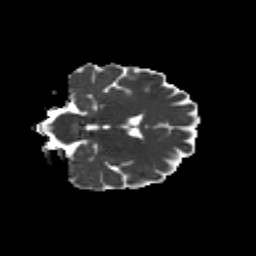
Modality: MD
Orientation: coronal
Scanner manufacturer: siemens
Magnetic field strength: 3 T
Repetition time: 9.2 s
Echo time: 0.084 s